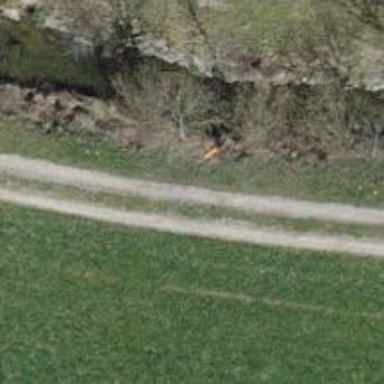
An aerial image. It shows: Pole with roof-covered pipeline marker.